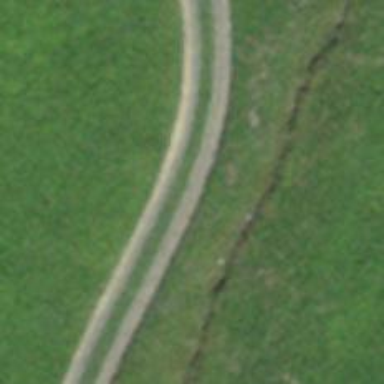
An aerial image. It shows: Track on the ground with grade3 tracktype.